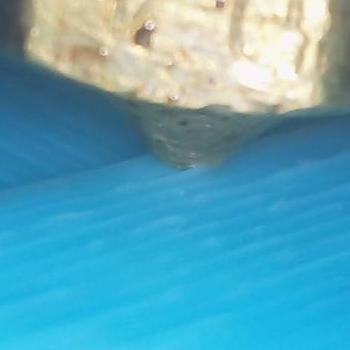
Flow rate: 178%